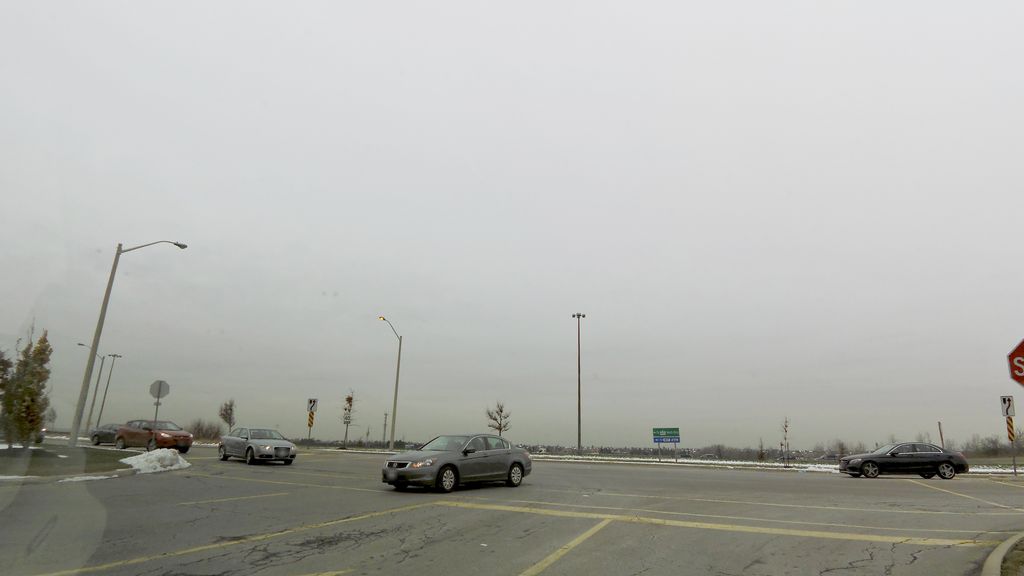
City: toronto